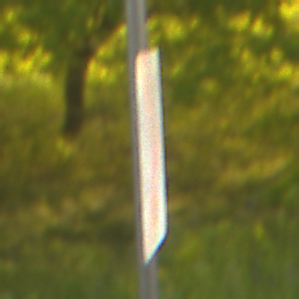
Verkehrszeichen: RichtungstafelnInKurvenKleinLinks
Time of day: SunriseSunset
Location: Outdoor (RoadRail)
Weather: Clear
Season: NotSpecified
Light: Natural